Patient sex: F
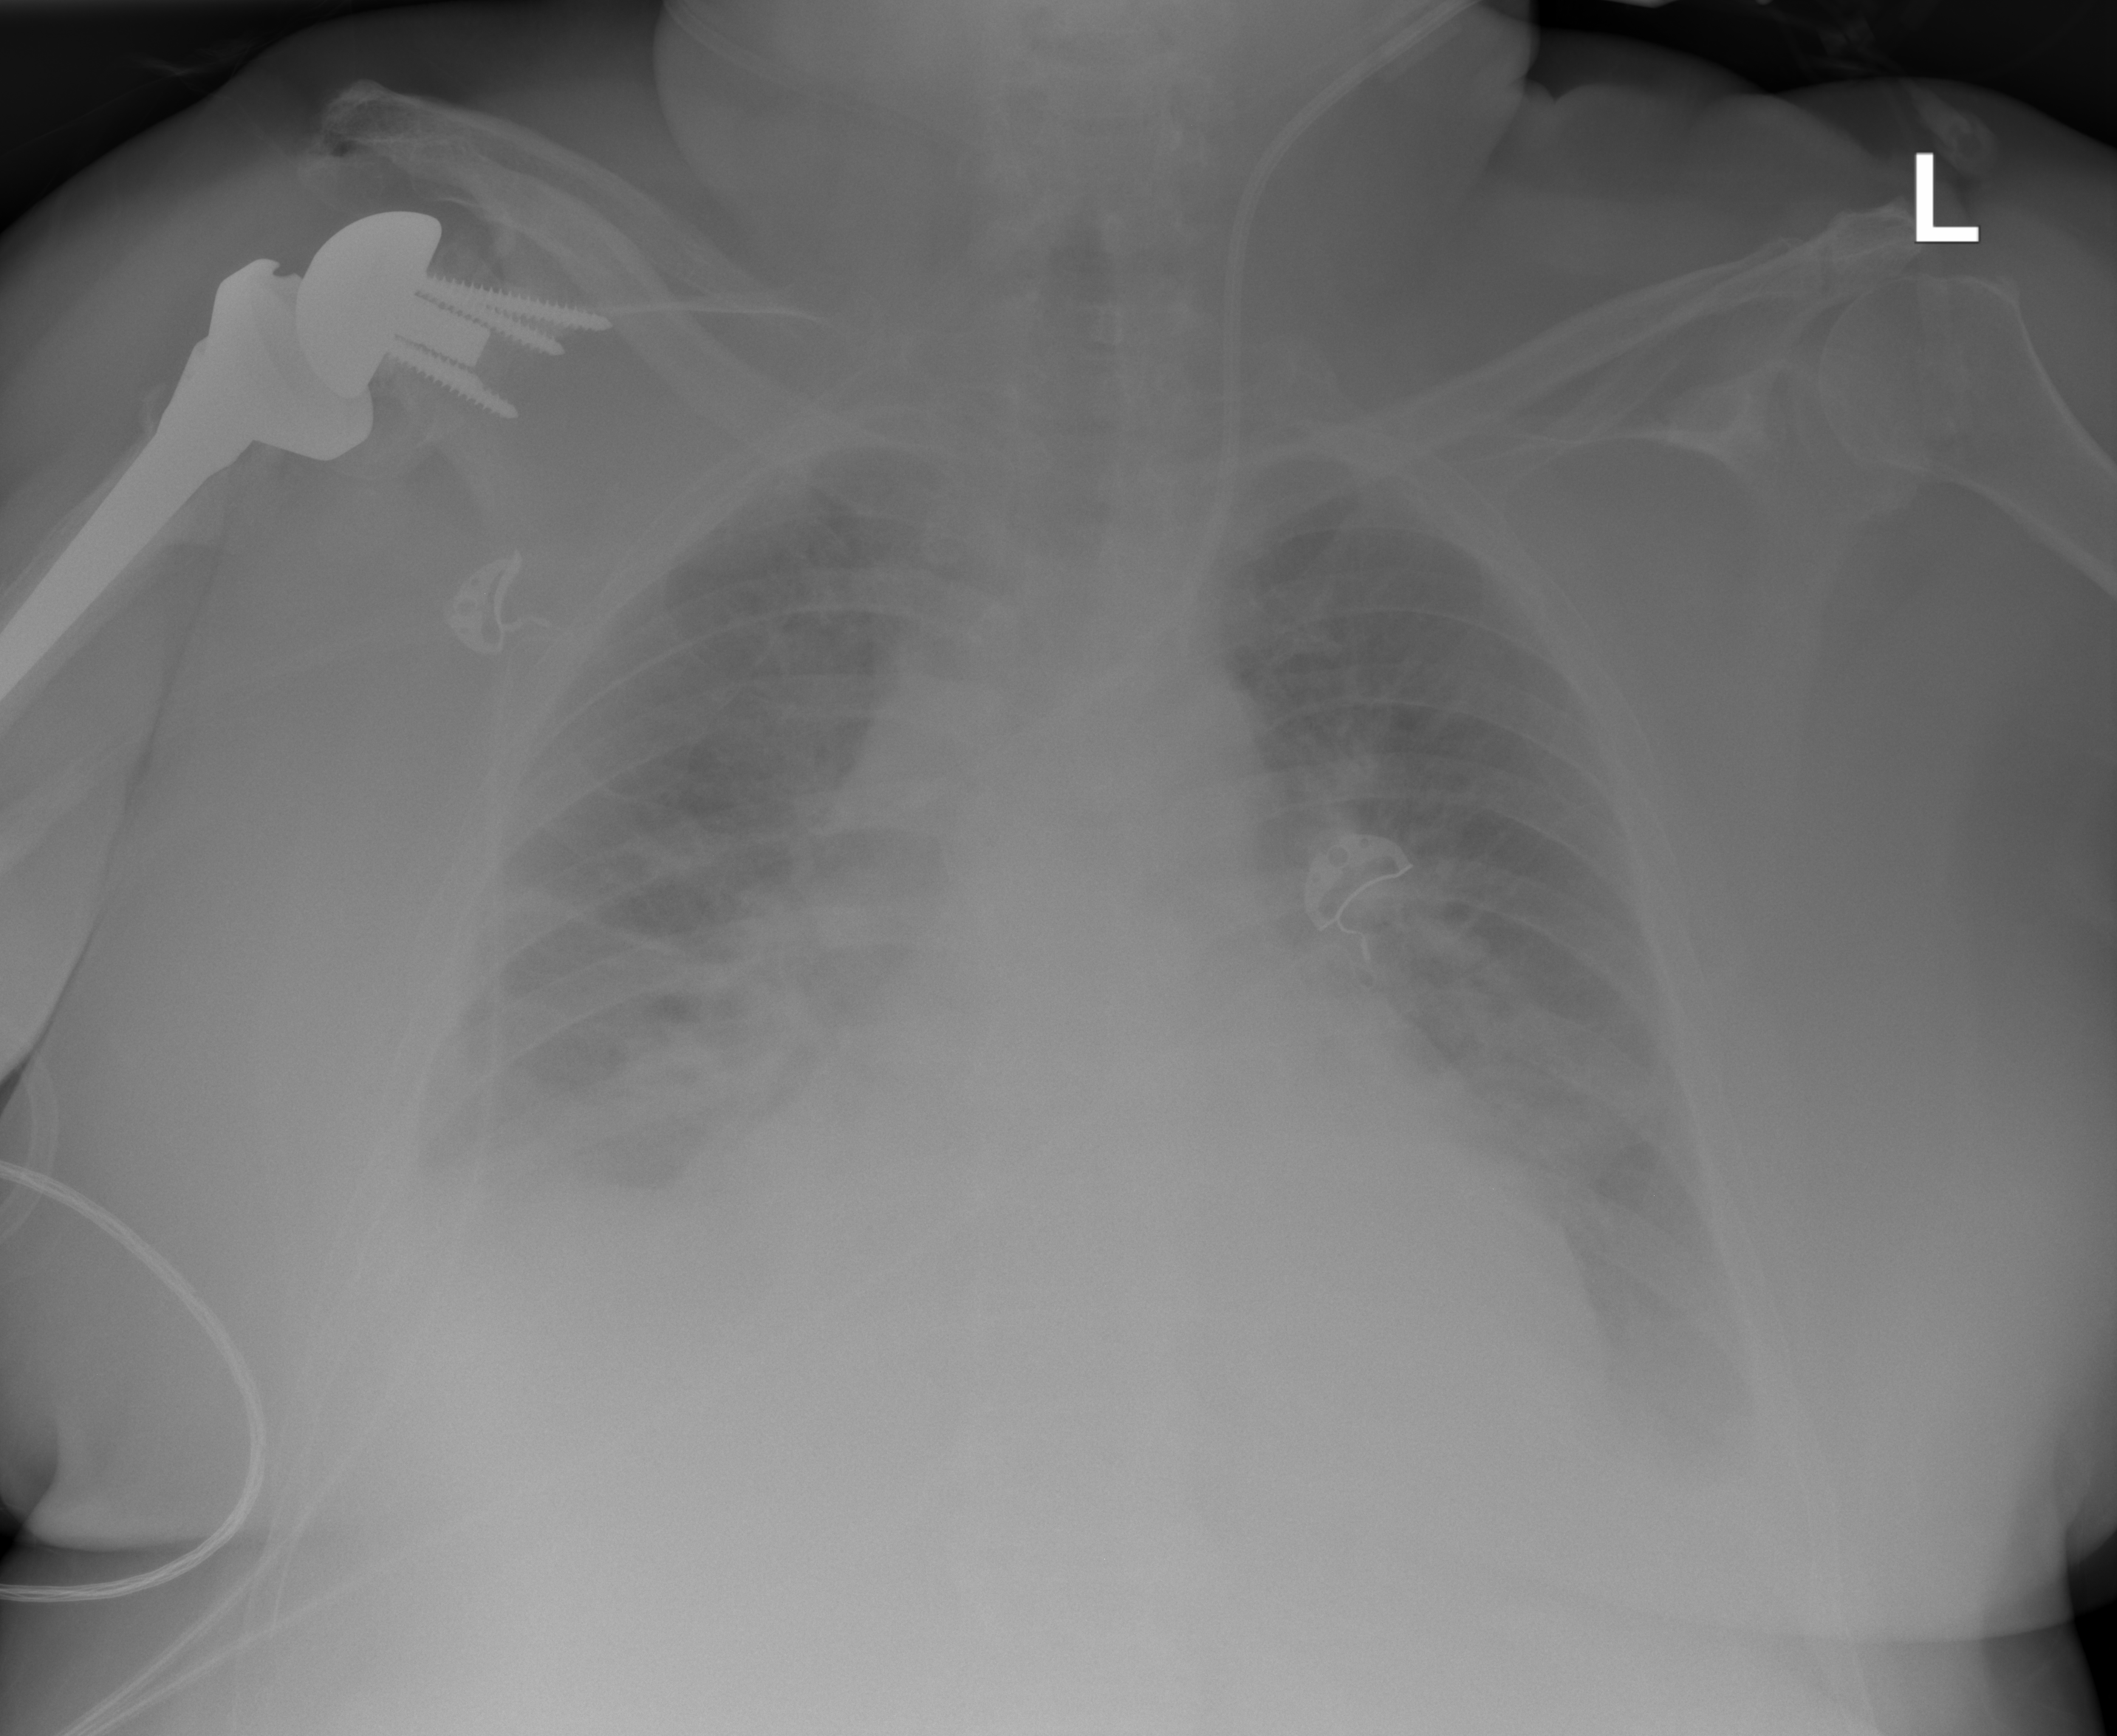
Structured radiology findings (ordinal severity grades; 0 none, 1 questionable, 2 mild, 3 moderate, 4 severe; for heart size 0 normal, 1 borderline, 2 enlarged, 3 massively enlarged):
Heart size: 2
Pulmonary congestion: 0
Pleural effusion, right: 2
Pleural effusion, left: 2
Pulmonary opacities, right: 1
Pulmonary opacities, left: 0
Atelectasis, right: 2
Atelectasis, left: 2